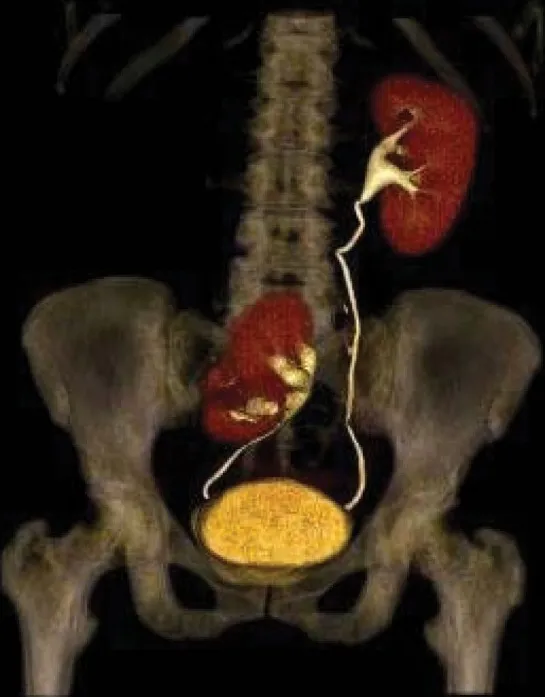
CT urogram with three-dimensional (3D) reconstruction demonstrating a right pelvic kidney with associated dilation and distortion of the proximal renal collecting system.
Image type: radiology (ct)